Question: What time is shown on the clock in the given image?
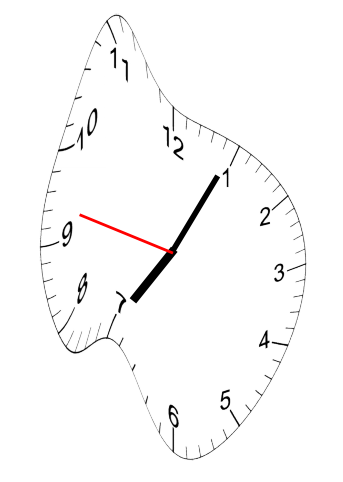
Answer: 07:04:47